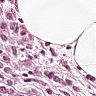
Metastatic tissue present: yes